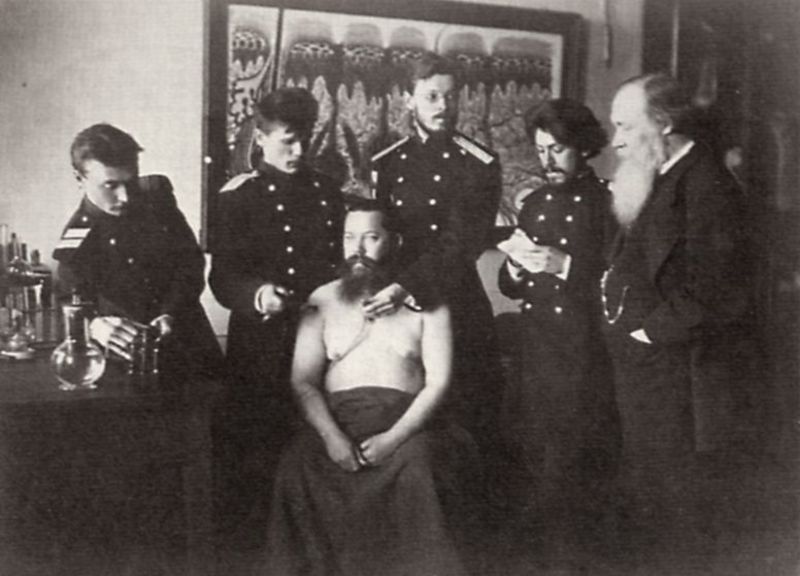
Titel: Elektrotherapeutische Behandlung in der Militärmedizinischen Akademie in St. Petersburg
Künstler: I. Boldyrev
Schlagwörter: gruppe, nackt, weiß, frisur, frisuren, glas, grau, haar, männer, raum, schwarz, zimmer, tuch, bärte, gläser, rahmen, vollbart, bild, russland, soldaten, knöpfe, oberkörper, foto, fotografie, photographie, militär, schwarzweiß, uniform, uniformen, soldat, epauletten, arzt, untersuchung, photo, aufnahme, foro, notizen, labor, korpulent, unterredung, baret, besorechung, bätte, eoauletten